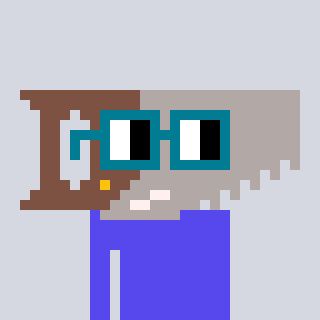
a pixel art character with square dark green glasses, a saw-shaped head and a computerblue-colored body on a cool background